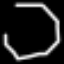
Label: octagon